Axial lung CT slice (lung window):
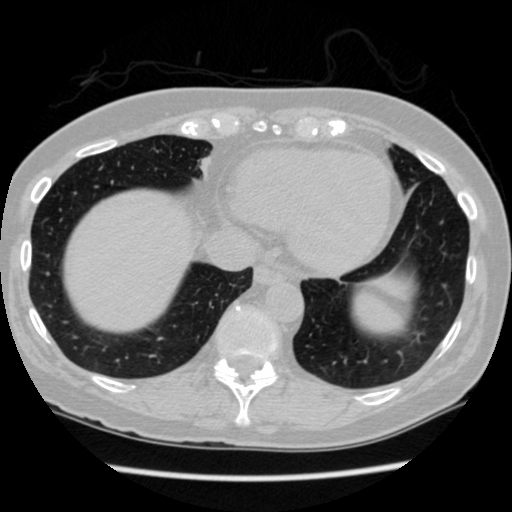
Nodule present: no